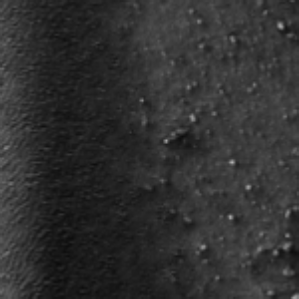
Label: frost